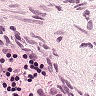
Metastatic tissue present: no